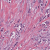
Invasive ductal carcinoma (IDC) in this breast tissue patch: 1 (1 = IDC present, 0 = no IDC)